Interaction volume radius: 5 \u00c5
Interaction volume height: 35 \u00c5
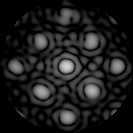
Disorder parameter: 0.1394